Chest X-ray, PA view. Patient: 39 years old, sex M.
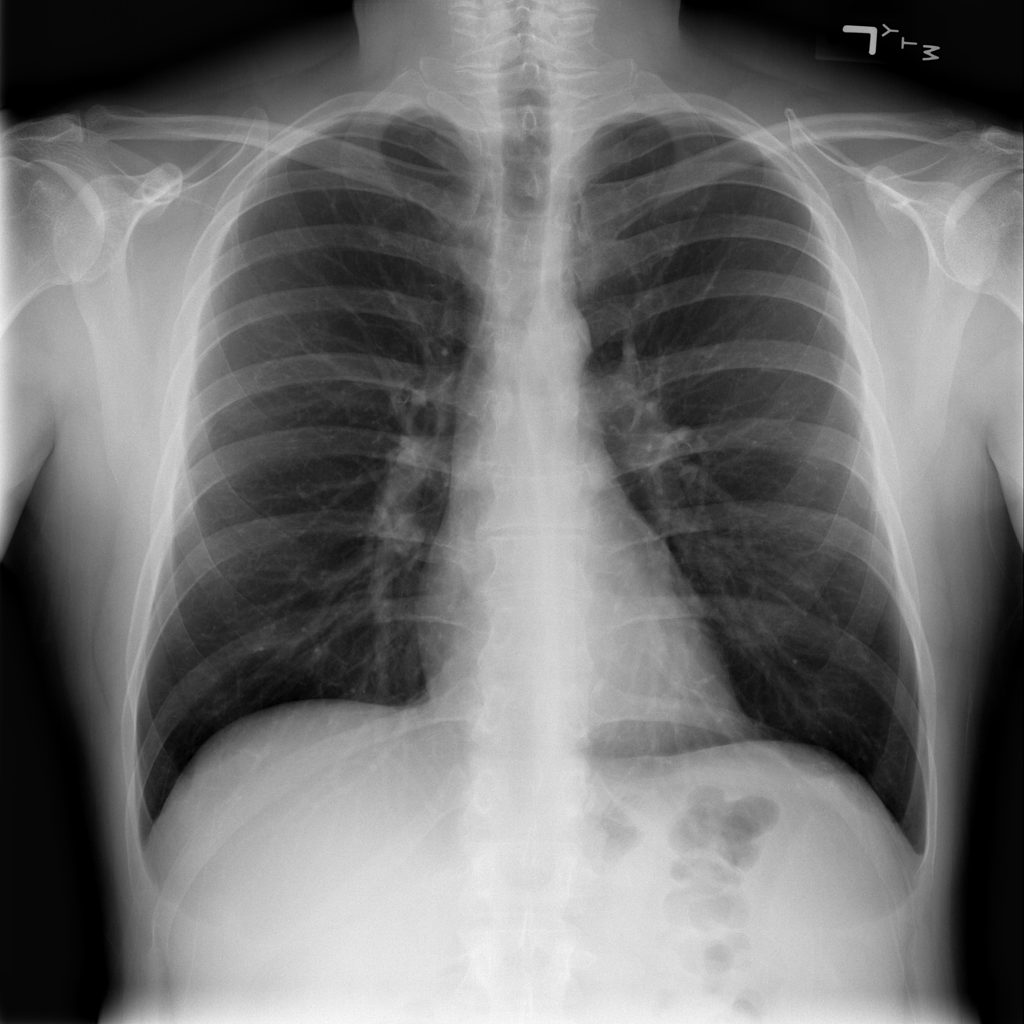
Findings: No Finding